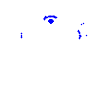
Particle: pion